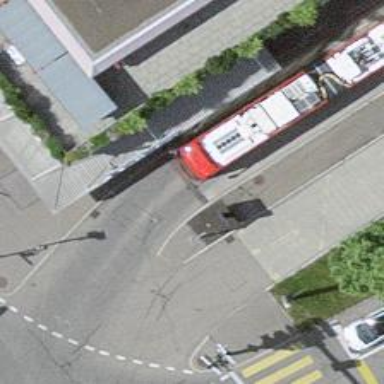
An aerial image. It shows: Trolleybus stop position for public transport.